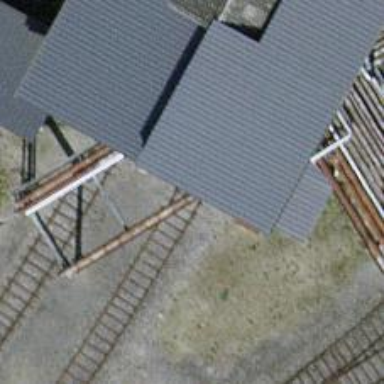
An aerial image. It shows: Single railway spur track.